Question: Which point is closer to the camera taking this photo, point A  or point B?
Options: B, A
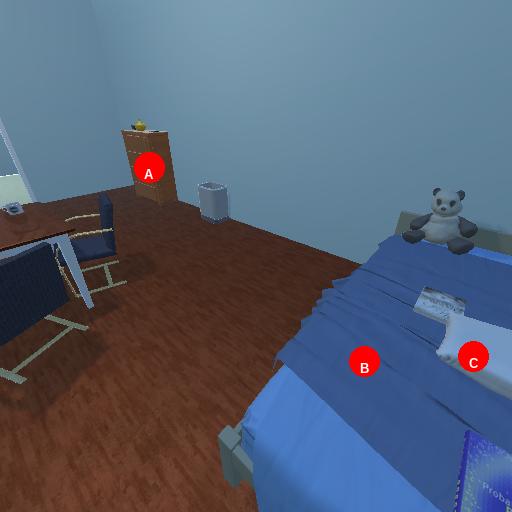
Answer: B